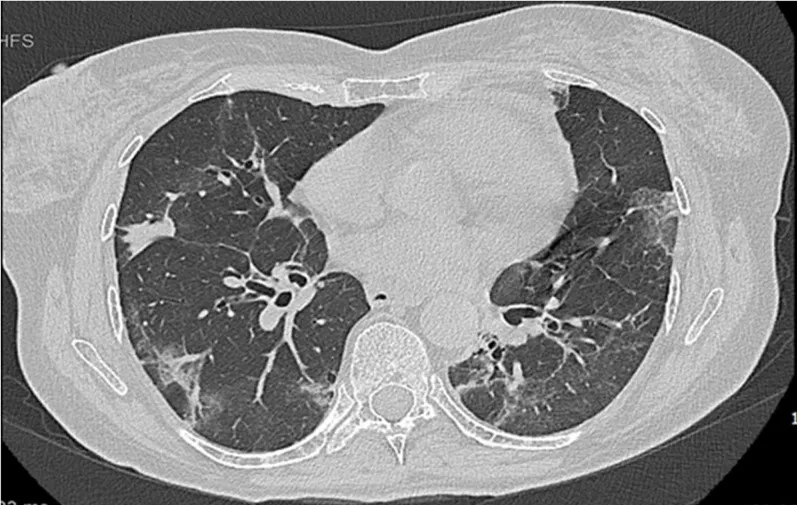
Chest CT scan depicting bilateral SARS-CoV-2 interstitial pneumonia.
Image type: radiology (ct)